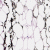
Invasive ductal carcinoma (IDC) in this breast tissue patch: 0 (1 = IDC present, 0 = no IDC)